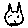
Label: cat